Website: bh-photo
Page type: address-validator
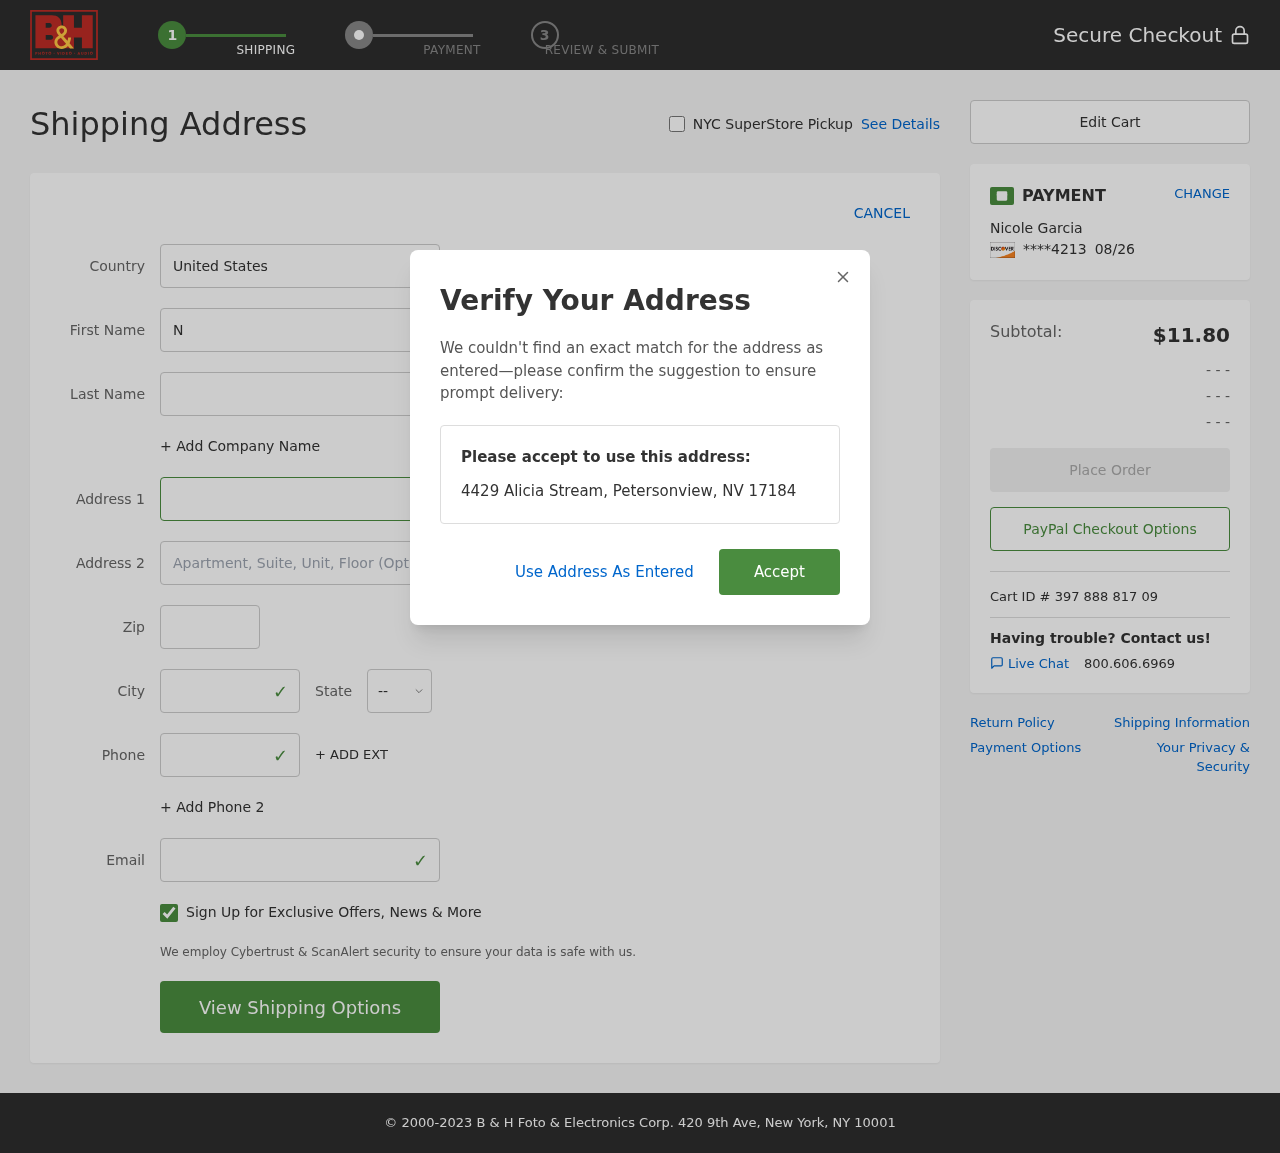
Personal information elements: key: PII_CARD_EXPIRY
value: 08/26
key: PII_CARD_LAST4
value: ****4213
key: PII_CITY
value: Petersonview
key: PII_COUNTRY
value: United States
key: PII_EMAIL
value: nicolegarcia@gmail.com
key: PII_FIRSTNAME
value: Nicole
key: PII_FULLNAME
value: Nicole Garcia
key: PII_LASTNAME
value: Garcia
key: PII_PHONE
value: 7073523462
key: PII_POSTCODE
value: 17184
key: PII_STATE_ABBR
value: NV
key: PII_STREET
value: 4429 Alicia Stream
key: PII_CITY_STATE_ZIP
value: Petersonview, NV 17184
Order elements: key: ORDER_SUBTOTAL
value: $11.80
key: ORDER_ID
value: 397 888 817 09